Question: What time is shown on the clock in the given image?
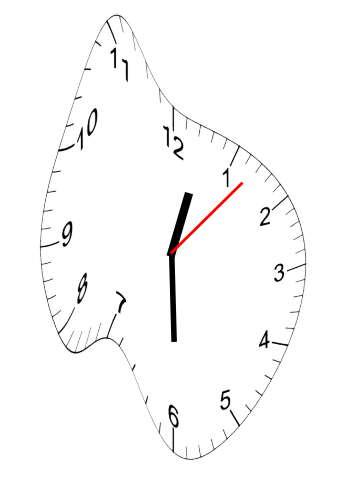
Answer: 12:30:07